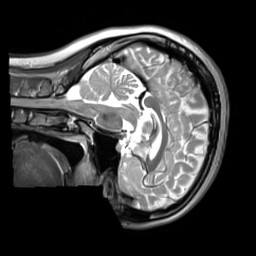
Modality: T2w
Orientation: sagittal
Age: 24
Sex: male
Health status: ill
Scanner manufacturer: siemens
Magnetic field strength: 3 T
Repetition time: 2.8 s
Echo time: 0.326 s